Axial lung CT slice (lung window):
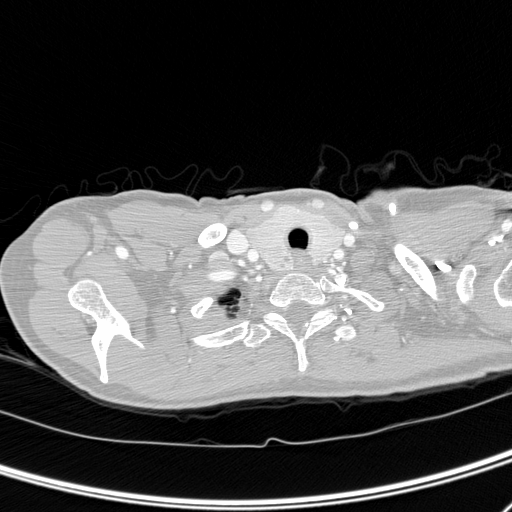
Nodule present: no